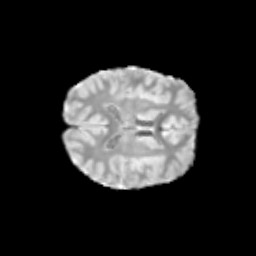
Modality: T2w
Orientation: axial
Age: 11
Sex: male
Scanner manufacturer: siemens
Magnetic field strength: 3 T
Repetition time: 3.8 s
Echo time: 0.07 s